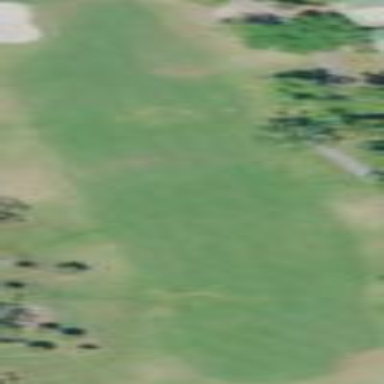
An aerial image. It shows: Scenic golf fairway.